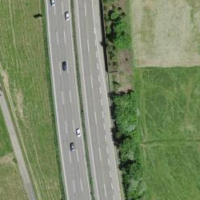
EUNIS habitat code: 57
Species observed at this site:
Milvus milvus